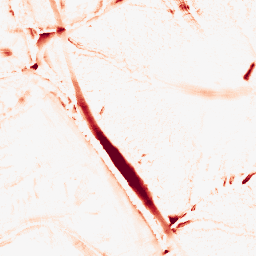
Category: morphological
Decomposition family: morphological_diamond
Decomposition parameters: operation: opening
radius: 15
Upsampling method: bicubic
Upsampling parameters: scale: 4
Upsampling scale: 4